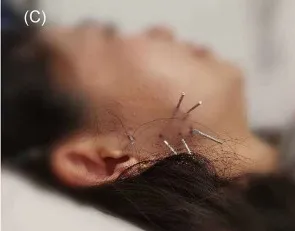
The cheek acupuncture reduced the thickness of the piriformis muscle. On day 7 after the first acupuncture session, an ultrasound was performed to measure the thickness of the piriformis muscle of the hip before and after the second session of treatment. (C) The selected acupoints for acupuncture treatment.
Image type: medical_photograph (other_medical_photograph)